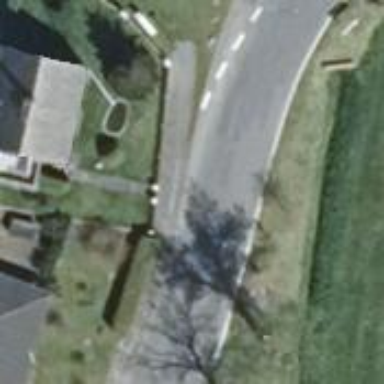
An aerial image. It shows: Secondary road with asphalt surface.